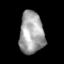
Tissue: skin
Cell type: Epithelial cells
Senescence score: 0.257
Nuclear area (px): 1010
Mean DAPI intensity: 162.903